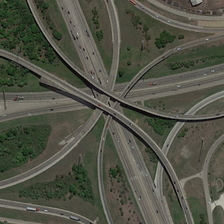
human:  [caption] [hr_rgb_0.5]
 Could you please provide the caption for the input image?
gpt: the viadu has several diamond circles under the freeway .

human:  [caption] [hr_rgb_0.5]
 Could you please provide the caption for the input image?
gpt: there is a symmetrical viaduct with the shape of four petals .

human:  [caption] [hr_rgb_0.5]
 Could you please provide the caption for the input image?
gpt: many green trees and meadows are near a viaduct .

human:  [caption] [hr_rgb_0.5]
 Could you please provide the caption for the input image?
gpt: three layers of flyovers overpass the road on the ground in this facility .

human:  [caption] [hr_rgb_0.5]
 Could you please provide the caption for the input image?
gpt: many green trees and meadows are near a viaduct .